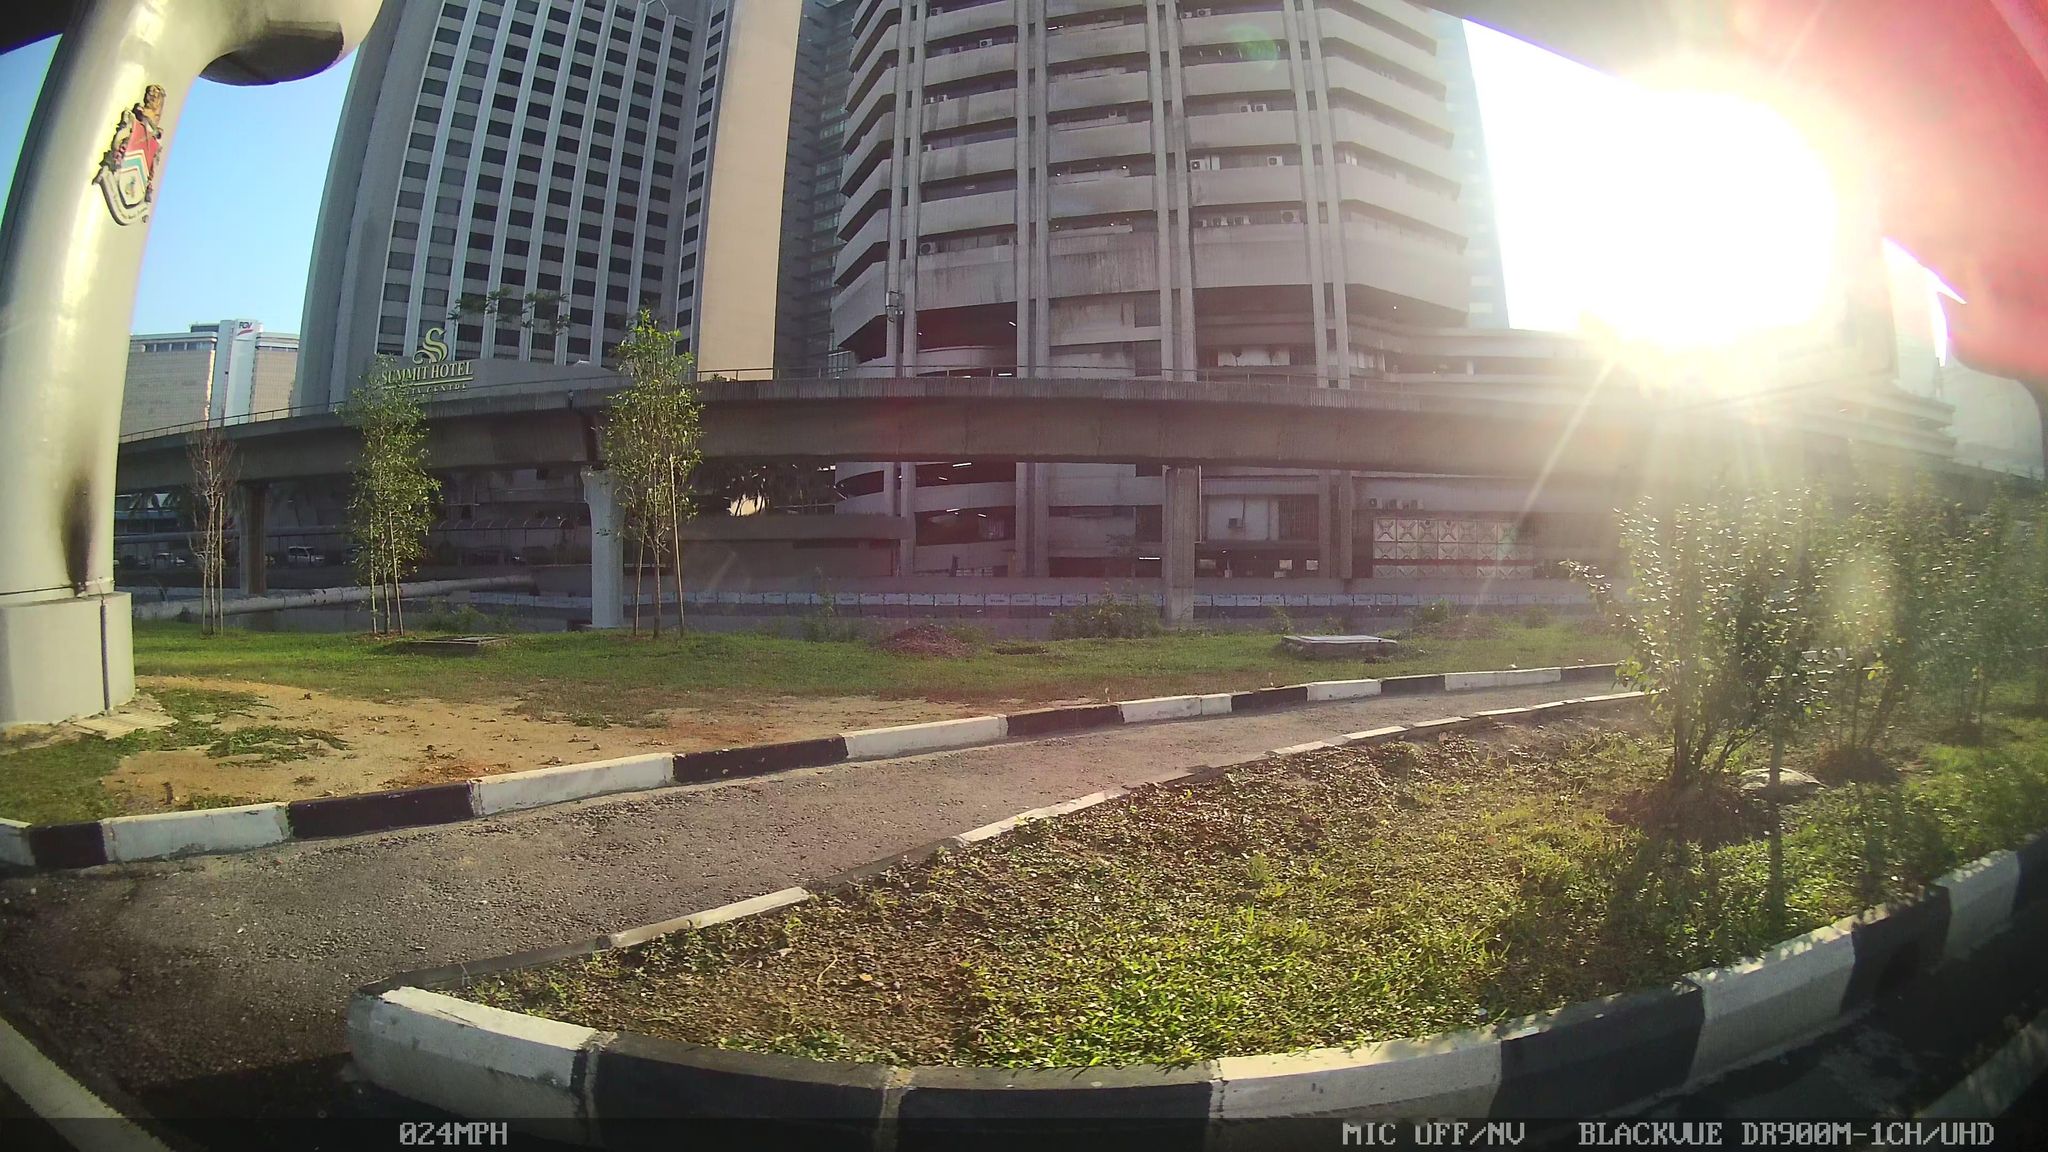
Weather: clear
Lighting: day
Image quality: slightly poor
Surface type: driving surface
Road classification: trunk_link
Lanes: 2, 1
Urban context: urban centre
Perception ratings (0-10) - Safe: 1.22, Lively: 6.4, Beautiful: 6.84, Boring: 2.98, Depressing: 5.32, Wealthy: 6.07